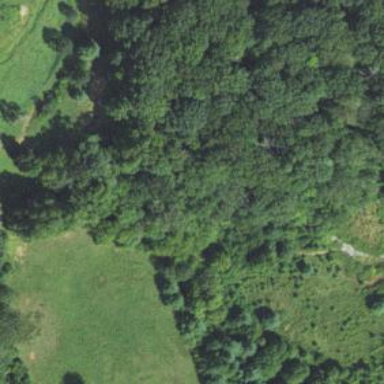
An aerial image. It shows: Mixed woodland with variety of leaf types and cycles.